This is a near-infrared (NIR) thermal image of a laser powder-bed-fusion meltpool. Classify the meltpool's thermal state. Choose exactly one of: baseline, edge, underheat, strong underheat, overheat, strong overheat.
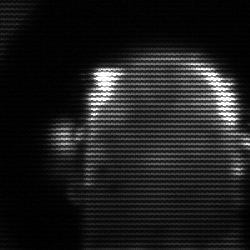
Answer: baseline